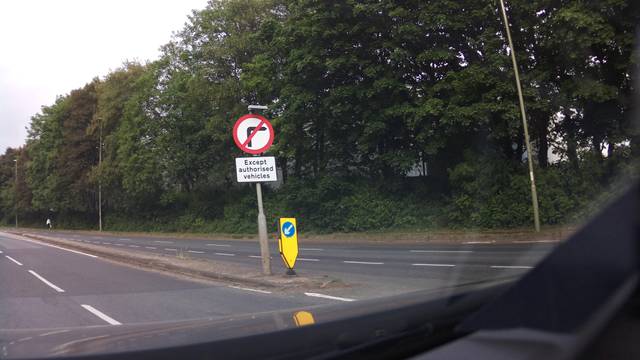
Region: United Kingdom
Coordinates: 50.975, -1.366